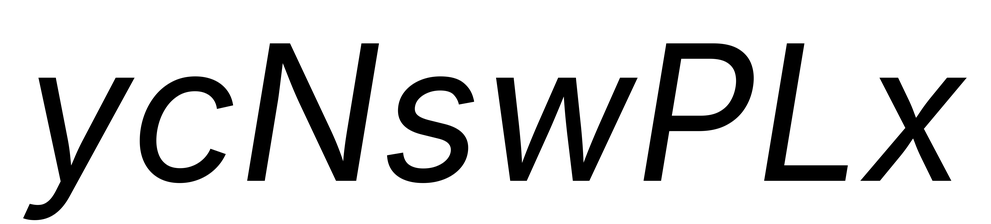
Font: Inter-Italic_Italic